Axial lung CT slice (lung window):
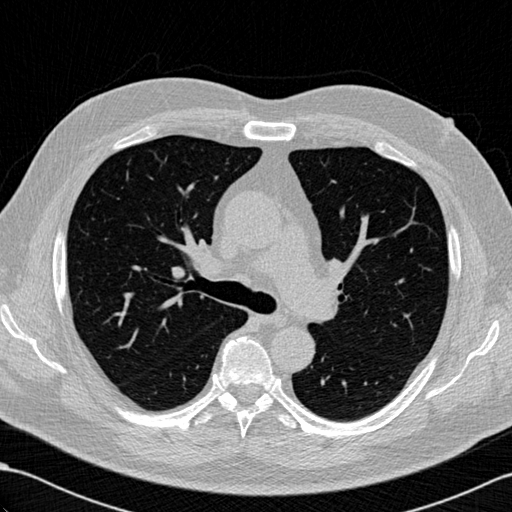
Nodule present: no